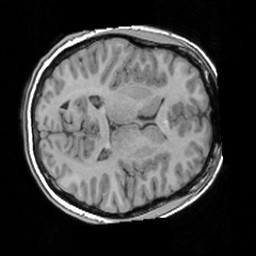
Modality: T1w
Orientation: axial
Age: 24
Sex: female
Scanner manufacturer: siemens
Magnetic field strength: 3 T
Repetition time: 1.63 s
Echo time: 0.00311 s